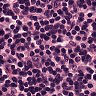
Metastatic tissue present: no